Field crop: maize
Growth stage: 2
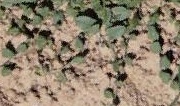
Species: convolvulus